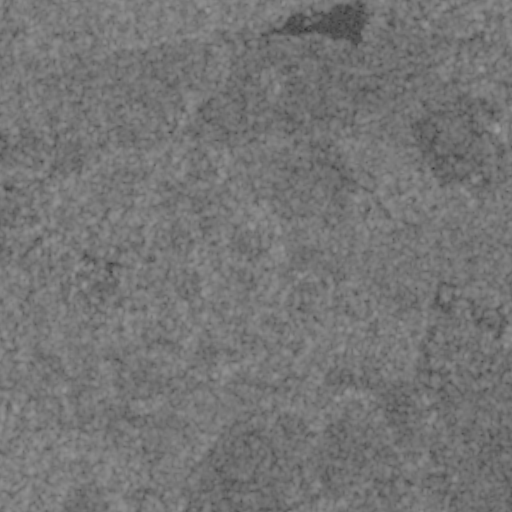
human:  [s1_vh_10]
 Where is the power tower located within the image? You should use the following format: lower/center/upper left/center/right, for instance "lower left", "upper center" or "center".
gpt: The power tower is located in the lower right of the image.
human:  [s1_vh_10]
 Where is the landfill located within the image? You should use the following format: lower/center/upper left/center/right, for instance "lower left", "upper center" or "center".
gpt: There is no landfill in the image.

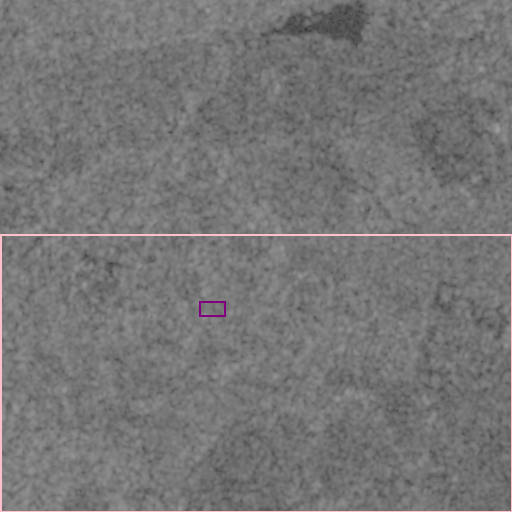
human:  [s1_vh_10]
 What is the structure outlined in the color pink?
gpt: The structure outlined in pink is a crop field.
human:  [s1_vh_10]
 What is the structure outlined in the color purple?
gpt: The structure outlined in purple is a park.
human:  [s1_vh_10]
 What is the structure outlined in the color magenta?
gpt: There is no magenta outline.